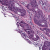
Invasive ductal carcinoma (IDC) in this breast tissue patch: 1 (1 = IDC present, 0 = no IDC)